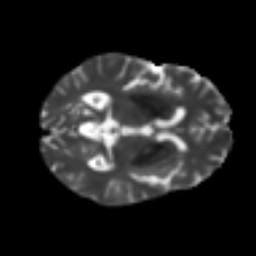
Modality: T2w
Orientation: axial
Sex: female
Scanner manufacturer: ge
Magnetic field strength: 3 T
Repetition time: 7 s
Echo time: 0.08 s